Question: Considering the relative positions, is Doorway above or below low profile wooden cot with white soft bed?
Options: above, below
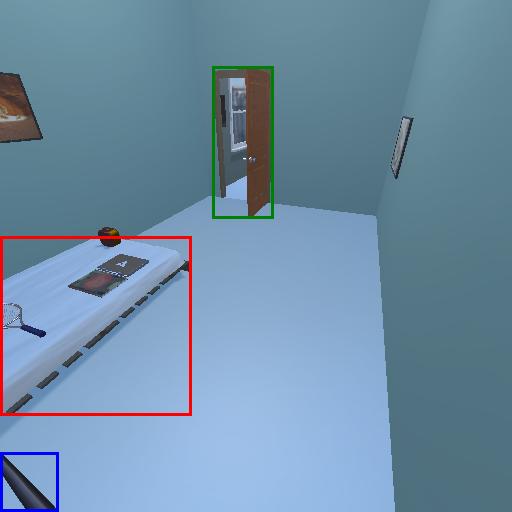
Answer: above